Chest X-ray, PA view. Patient: 28 years old, sex F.
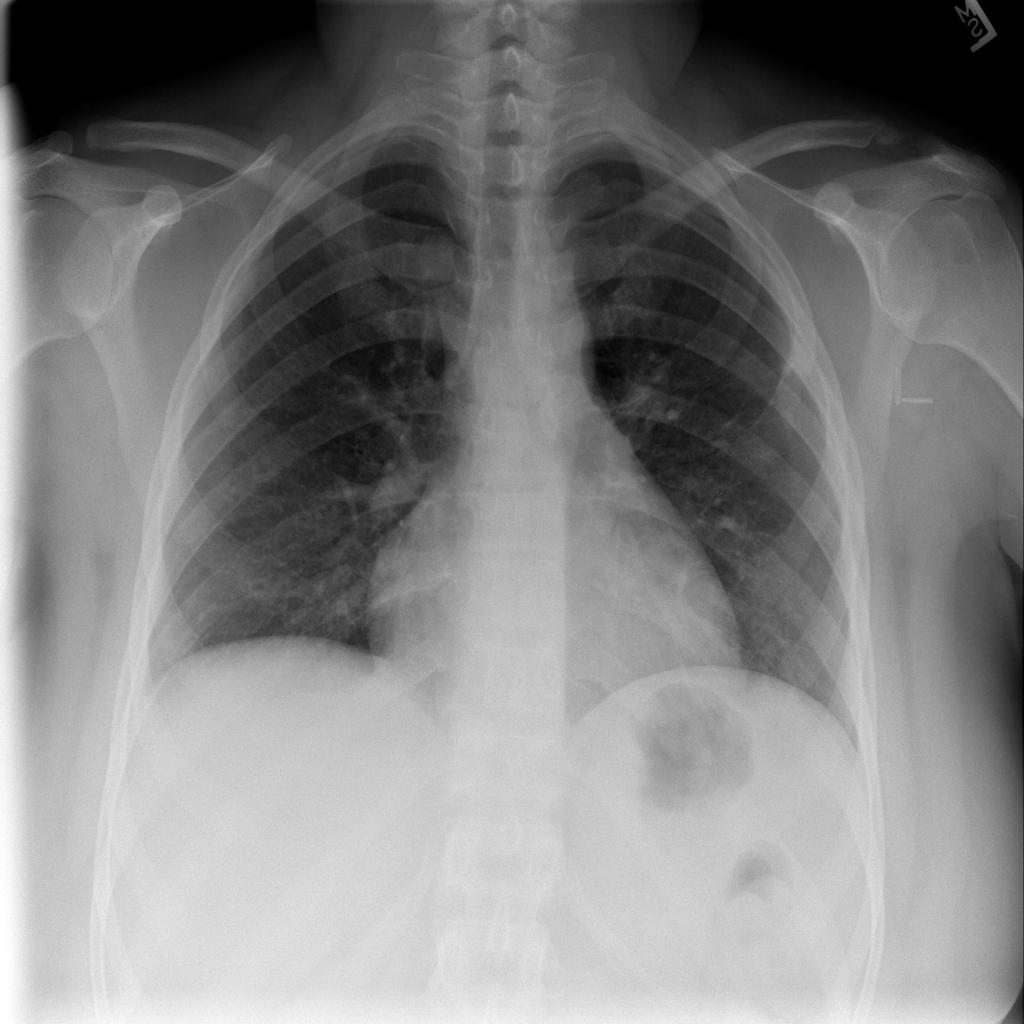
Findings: No Finding